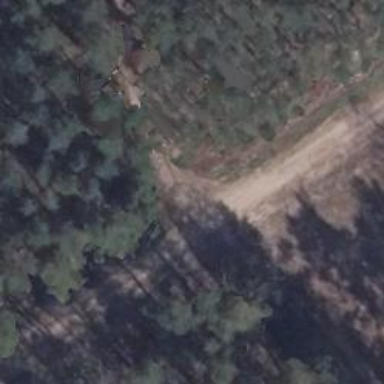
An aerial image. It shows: Sandy track road with grade4 tracktype.